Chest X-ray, AP view. Patient: 51 years old, sex M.
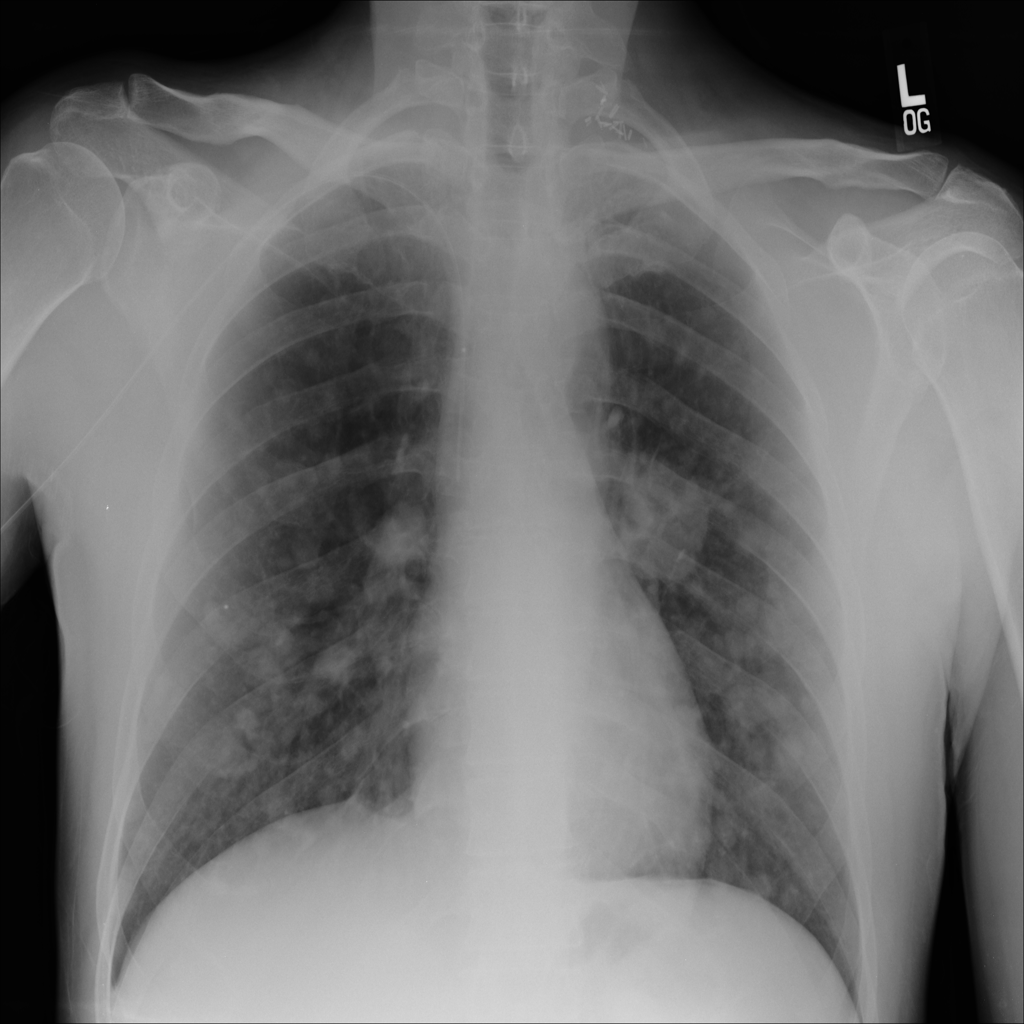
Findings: No Finding